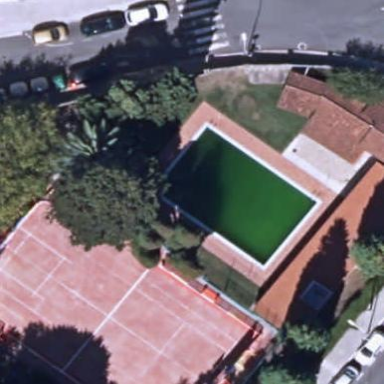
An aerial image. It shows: Tennis court on pitch.